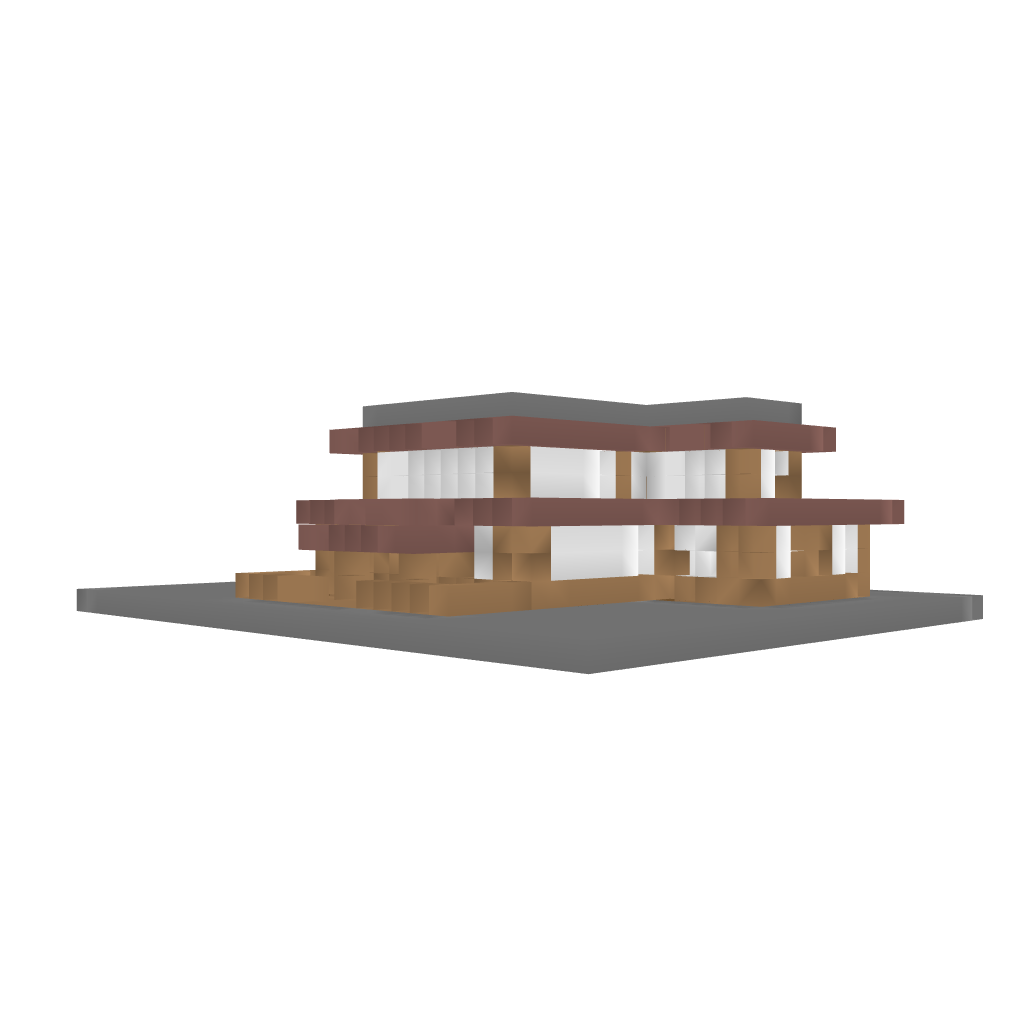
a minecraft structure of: Medieval House